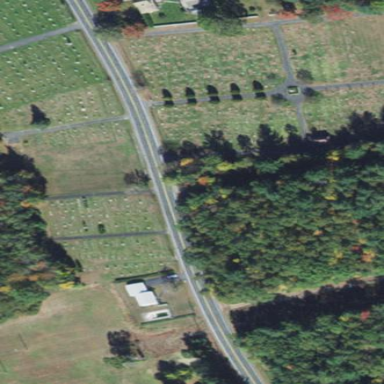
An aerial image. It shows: Cemetery.